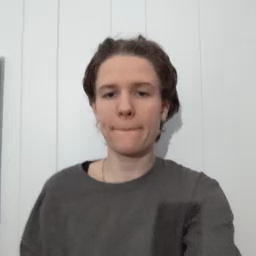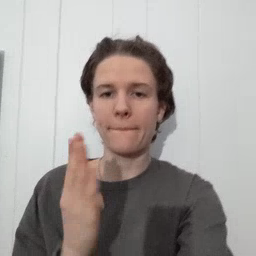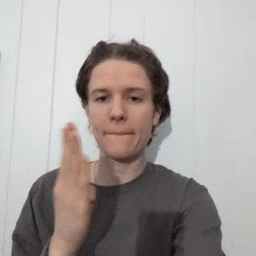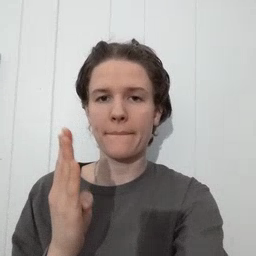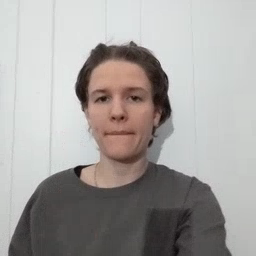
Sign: blue